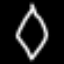
Label: diamond